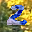
Label: 2